Question: I'm currently stuck on a challenge our lecturer gave us over at our university. We've been looking at the most popular pathfinding algorithms such as Dijkstra and A*. Although, I think this challenge exercise requires something else and it has me stumped.
A visual representation of the maze that needs solving:

Blue = starting node
Gray = path
Green = destination node
The way it's supposed to be solved is that when movement is done, it has to be done until it collides with either the edge of the maze or an obstacle (the black borders). It would also need to be solved in the least amount of row-movements possible (in this case 7)
My question: Could someone push me in the right direction on what algorithm to look at? I think Dijkstra/A* is not the way to go, considering the shortest path is not always the path given the assignment.
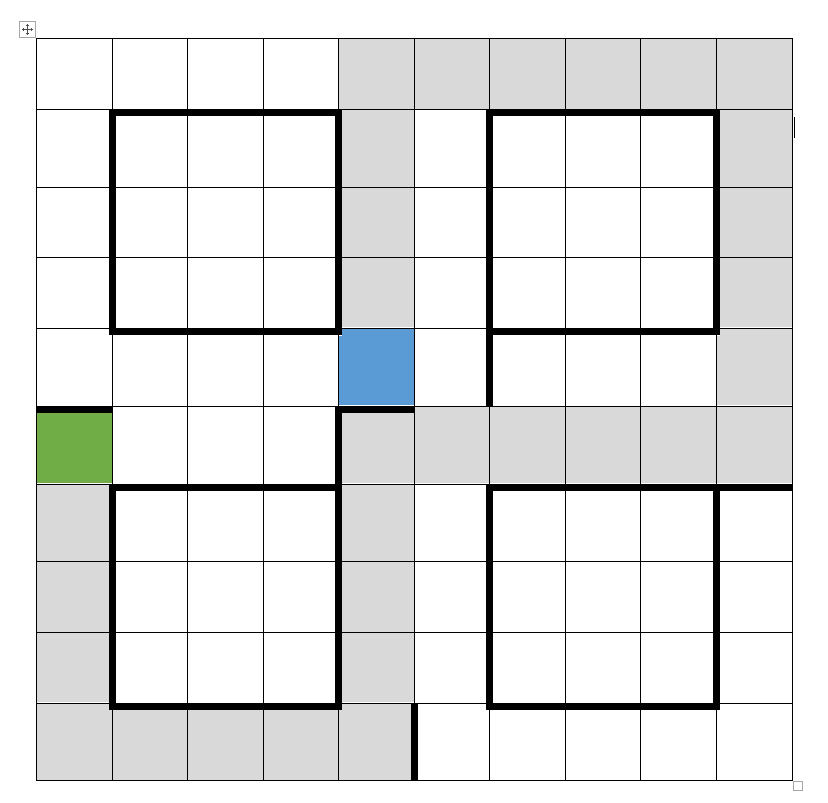
Answer: It is still solvable with Dijkstra / A*, what needs to be changed is the configuration of neighbors.
---
A little background, first:
Dijkstra and A* are general path finding algorithms formulated on graphs. When, instead of a graph, we have a character moving on a grid, it might not be that obvious where the graph is. But it's still there, and one way to construct a graph would be the following:
- -
Actually, in most problems involving some configurations and transitions between them, it is possible to construct a corresponding graph, and apply Dijkstra/A*. Thus, it is also possible to tackle problems such as <URL>.
---
In the problem that you mentioned, the graph would not differ much from the one with typical character movements:
- -
---
As pointed by Tamas Hegedus in the comments section, it's not obvious what heuristic function should be chosen if A* is used.
The standard heuristics based on Manhattan or Euclidean distance would not be valid here, as they might over-estimate the distance to the target.
One valid heuristic would be (row != destination_row) + (col != destination_col), where is the identity function, with (false) = 0 and (true) = 1.